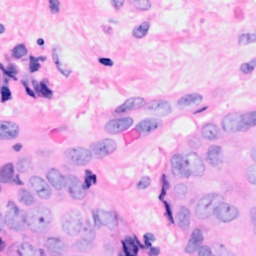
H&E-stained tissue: Breast